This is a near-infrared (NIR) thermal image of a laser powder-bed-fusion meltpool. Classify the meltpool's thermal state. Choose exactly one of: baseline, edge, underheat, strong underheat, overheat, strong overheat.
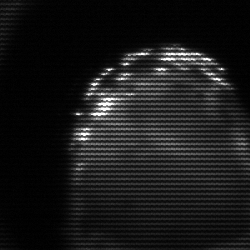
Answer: edge